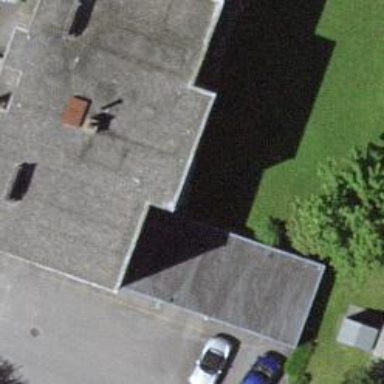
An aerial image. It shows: Group of garages.